Field crop: maize
Growth stage: 2
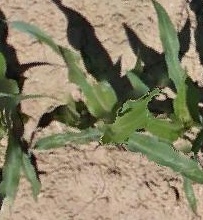
Species: maize